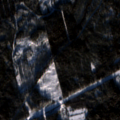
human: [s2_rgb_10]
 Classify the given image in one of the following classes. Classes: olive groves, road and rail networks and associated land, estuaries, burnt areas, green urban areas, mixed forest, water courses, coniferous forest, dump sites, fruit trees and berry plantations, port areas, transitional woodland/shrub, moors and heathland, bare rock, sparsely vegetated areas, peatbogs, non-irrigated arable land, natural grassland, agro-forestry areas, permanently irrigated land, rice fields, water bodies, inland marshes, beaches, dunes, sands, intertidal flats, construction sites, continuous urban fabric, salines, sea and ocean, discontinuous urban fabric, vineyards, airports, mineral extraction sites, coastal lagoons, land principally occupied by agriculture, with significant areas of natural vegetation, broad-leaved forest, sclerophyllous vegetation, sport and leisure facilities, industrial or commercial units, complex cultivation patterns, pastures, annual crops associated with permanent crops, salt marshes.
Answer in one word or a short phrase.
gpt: coniferous forest, mixed forest, transitional woodland/shrub